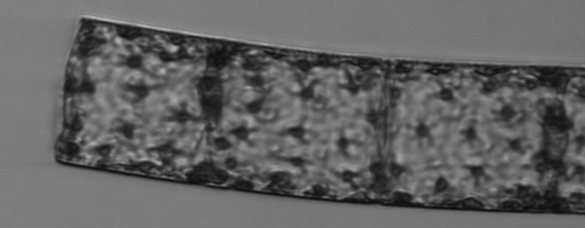
Label: Guinardia_flaccida